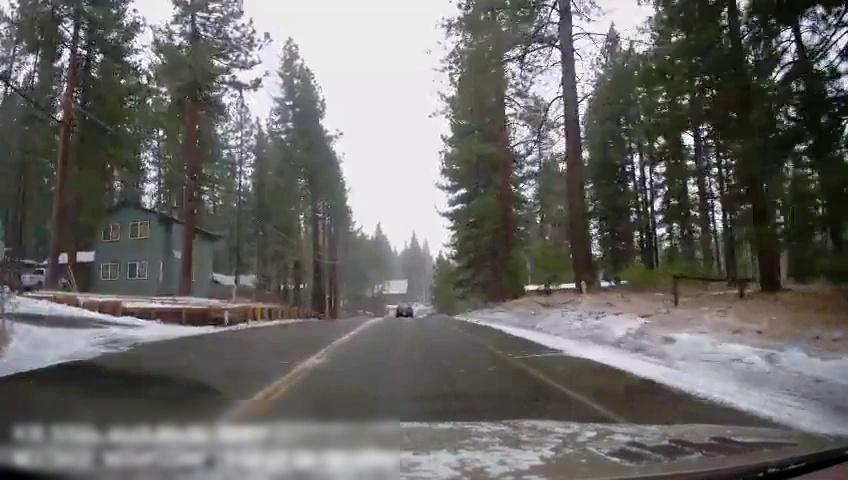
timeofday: Day
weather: Snowy
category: Drivable Space
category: Vehicles | Car
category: Lanes | Opposite Lane
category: Lanes | Opposite Lane
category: Lanes | Opposite Lane
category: Lanes | Current Lane